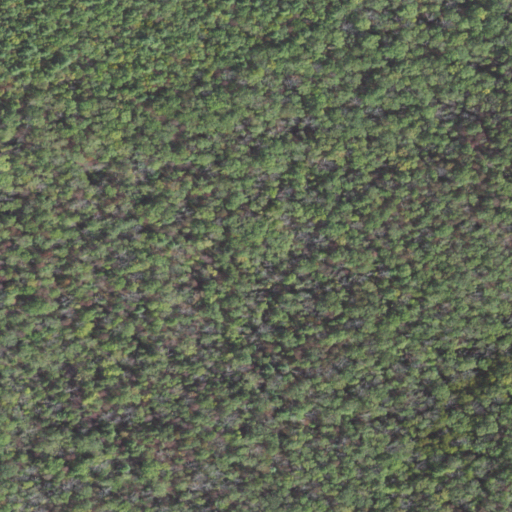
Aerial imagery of mountains in Pennsylvania named South Mountain containing only deciduous forest